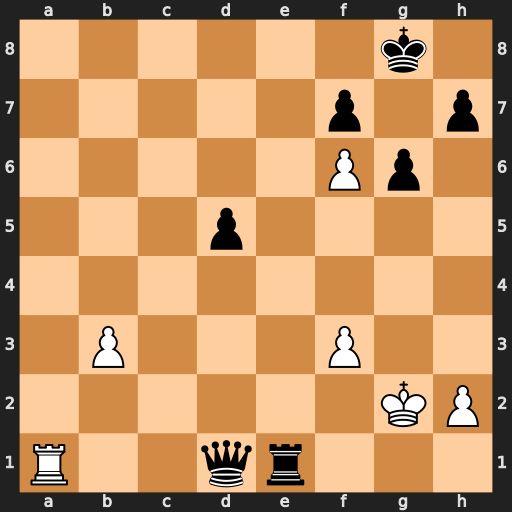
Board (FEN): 6k1/5p1p/5Pp1/3p4/8/1P3P2/6KP/R2qr3
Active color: w
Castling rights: -
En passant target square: -
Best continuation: Ra8+ Re8 Rxe8#